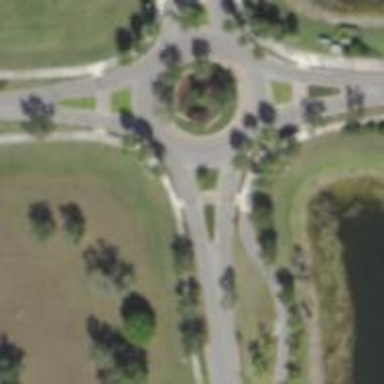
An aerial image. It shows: Tertiary road leading to roundabout junction.